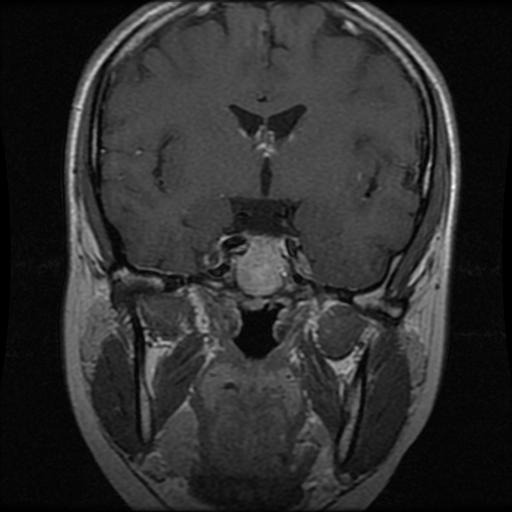
Label: pituitary